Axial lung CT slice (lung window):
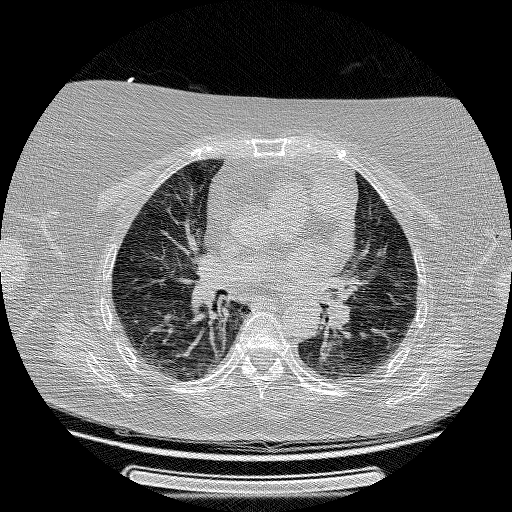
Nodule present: no